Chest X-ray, PA view. Patient: 31 years old, sex F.
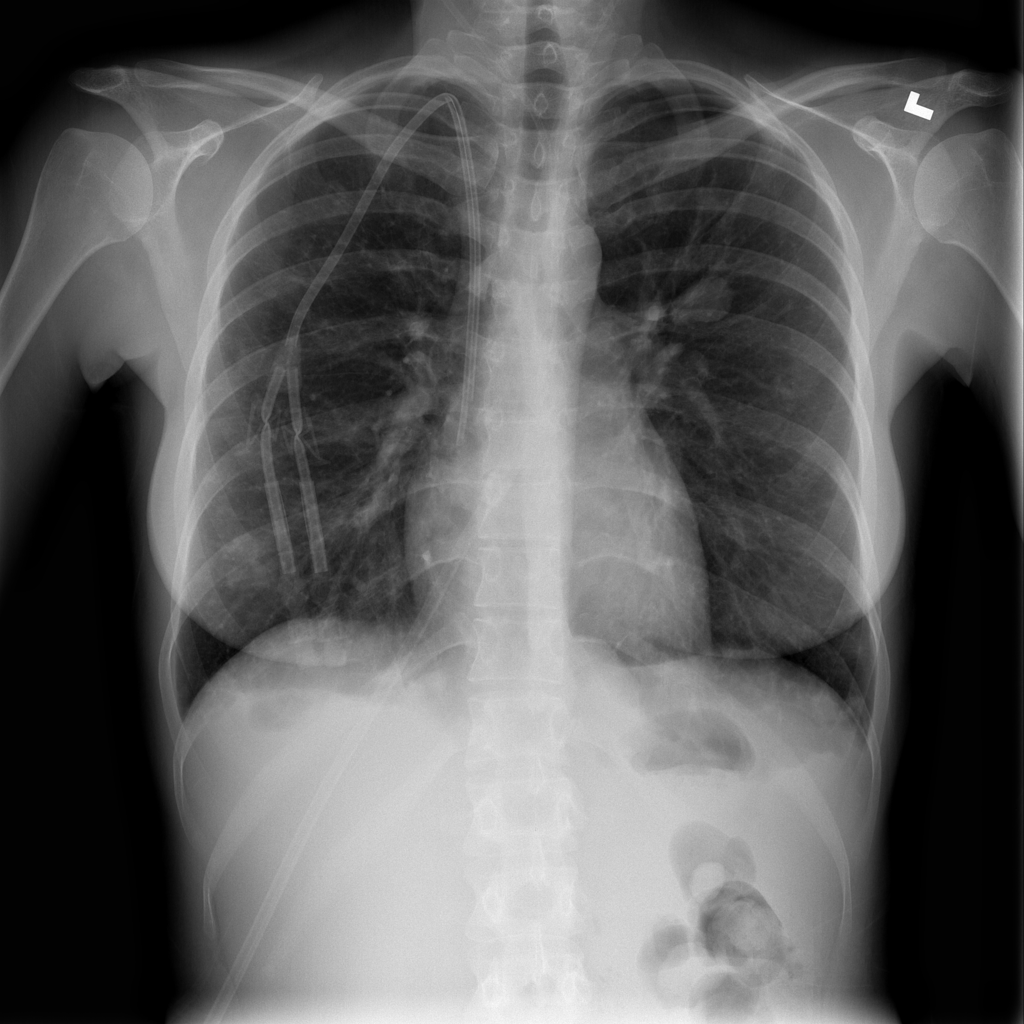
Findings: No Finding